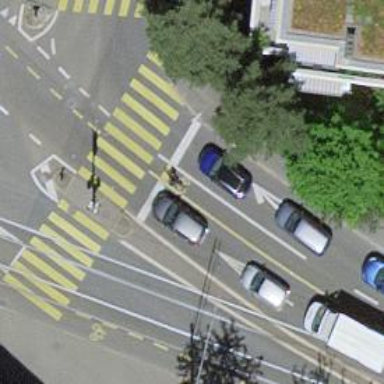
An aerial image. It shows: Road with traffic signals controlling the flow of traffic.